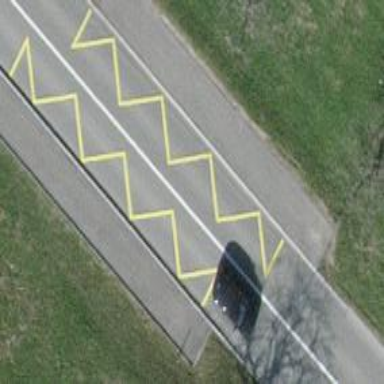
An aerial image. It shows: Bus stop with designated stop position for public transport.